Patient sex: M
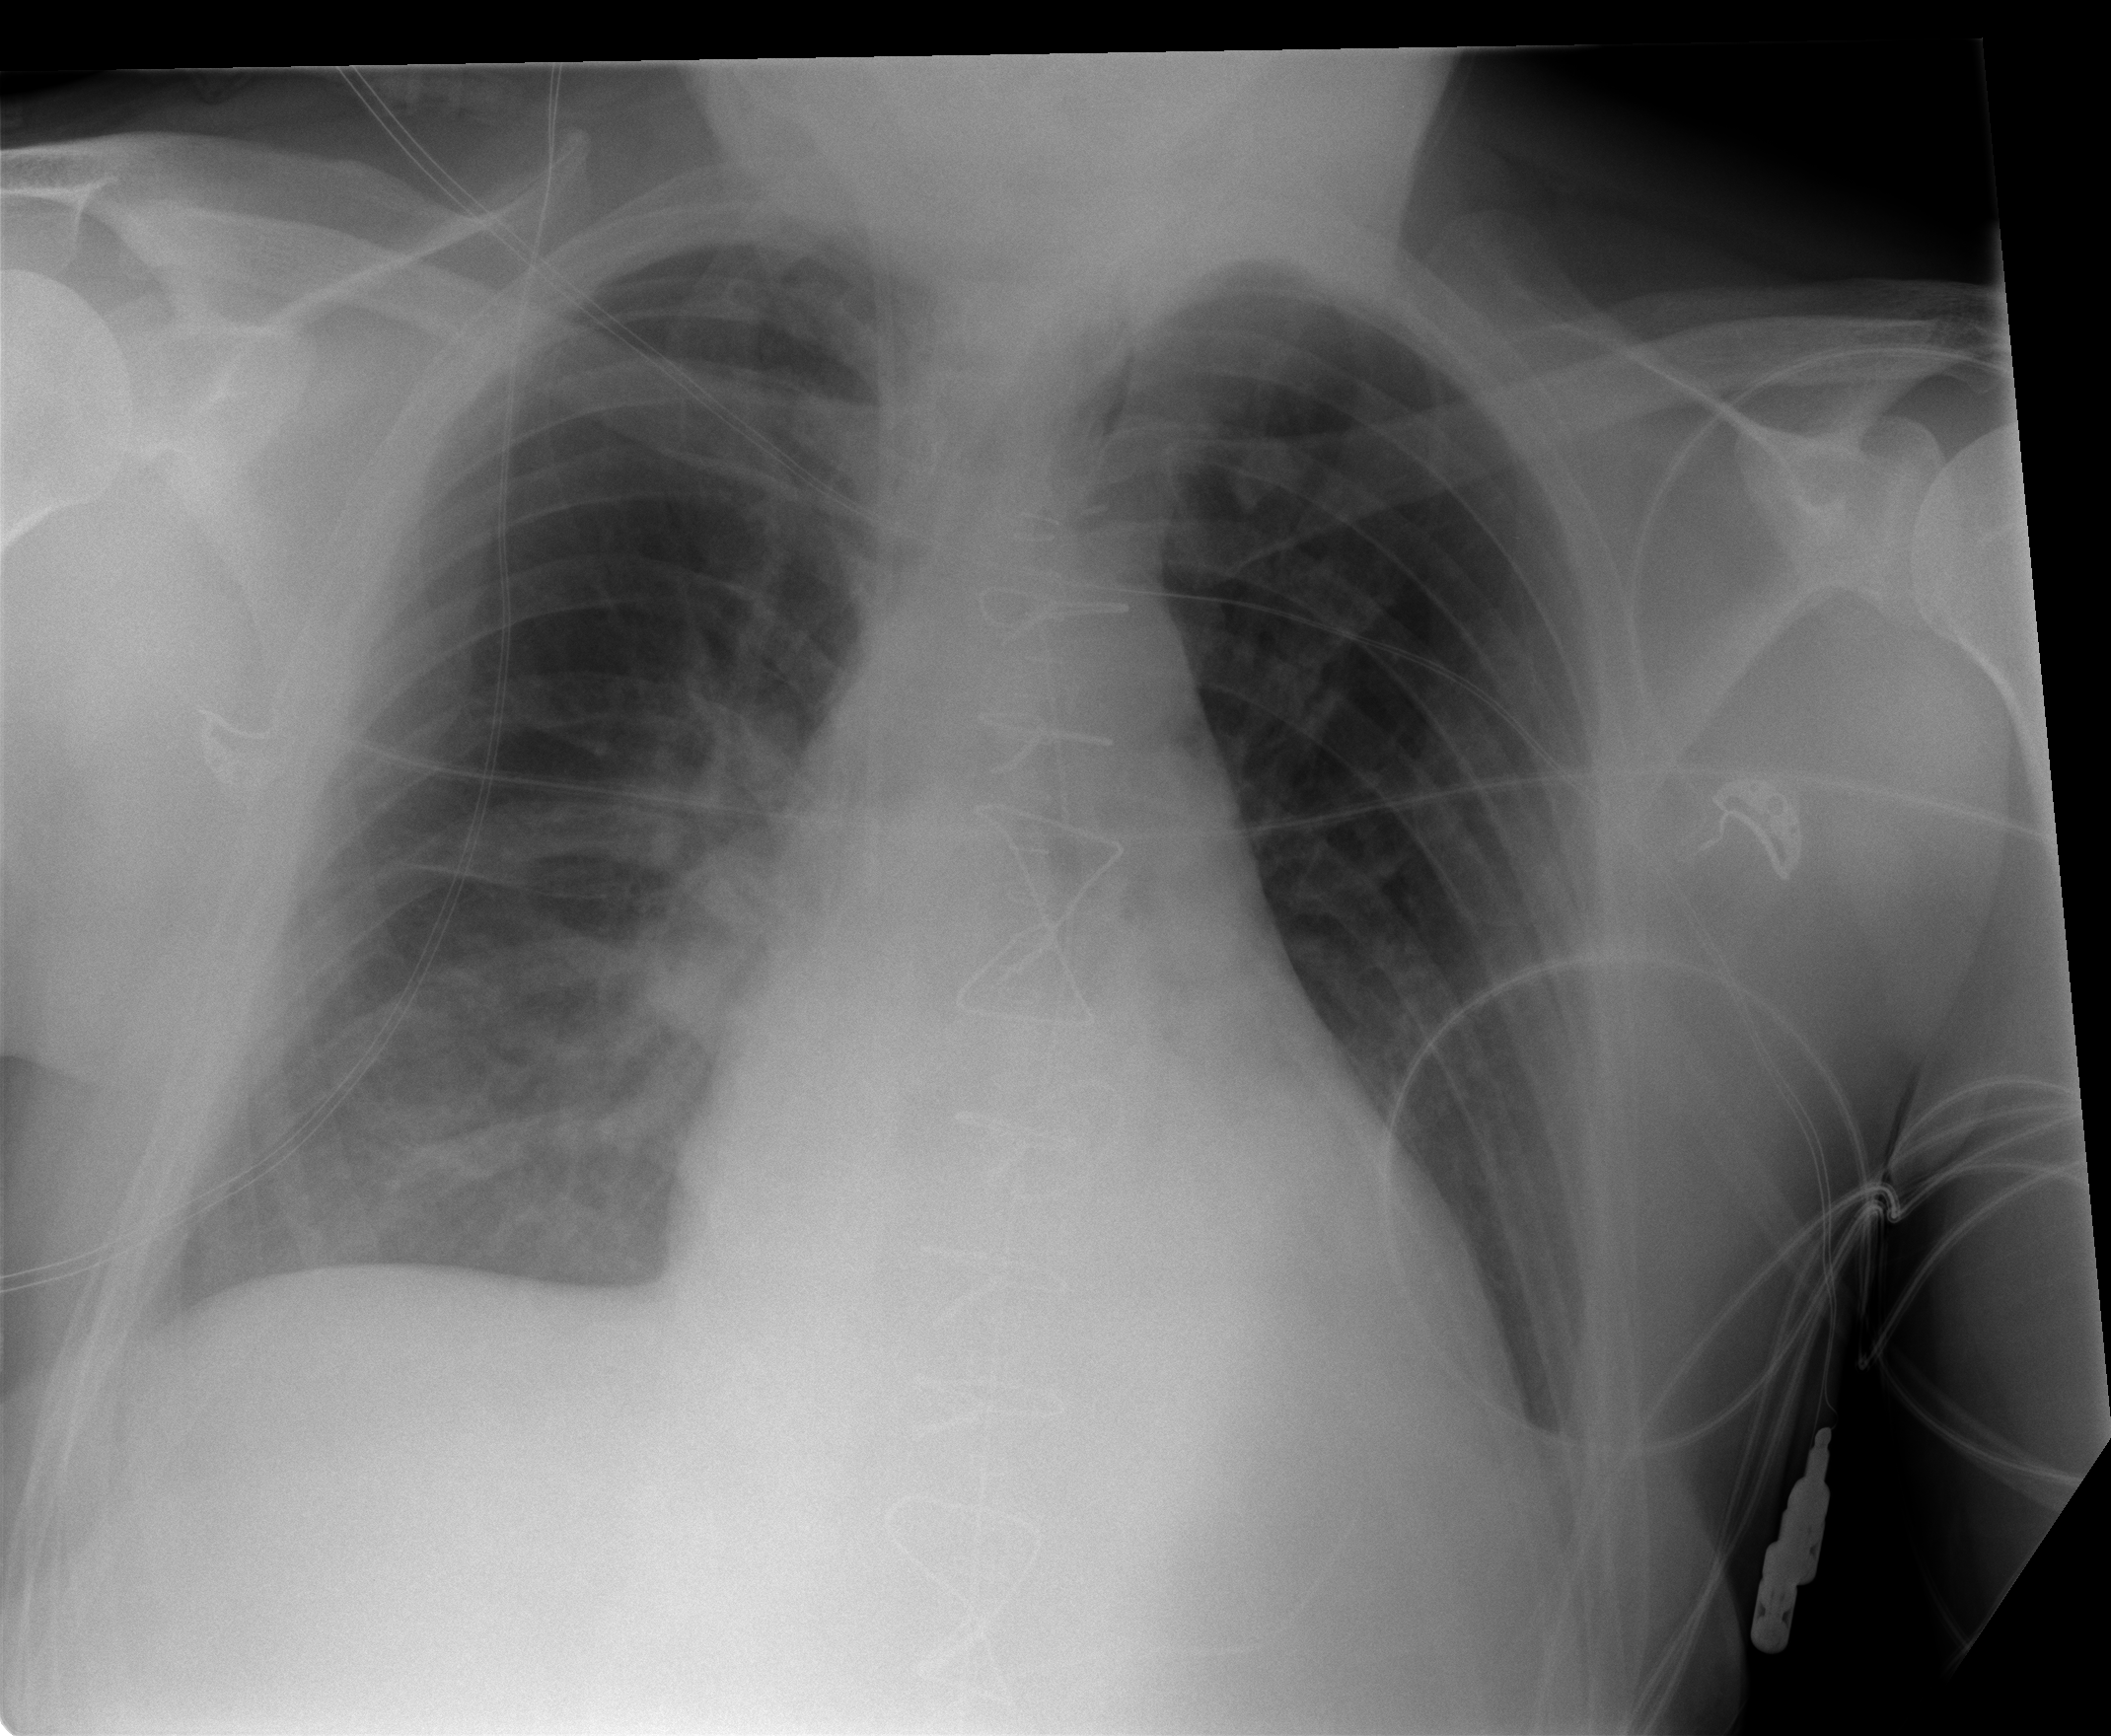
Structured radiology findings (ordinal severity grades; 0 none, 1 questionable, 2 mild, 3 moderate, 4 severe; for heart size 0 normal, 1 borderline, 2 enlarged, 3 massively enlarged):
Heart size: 0
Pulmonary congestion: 2
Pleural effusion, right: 0
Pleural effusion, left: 0
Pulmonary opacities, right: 2
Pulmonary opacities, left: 0
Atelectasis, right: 2
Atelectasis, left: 2